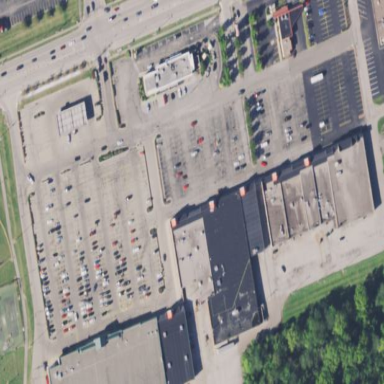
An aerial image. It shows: Retail area.